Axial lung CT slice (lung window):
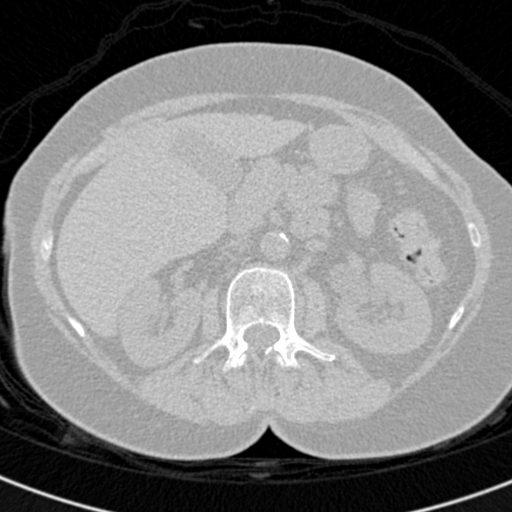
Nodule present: no